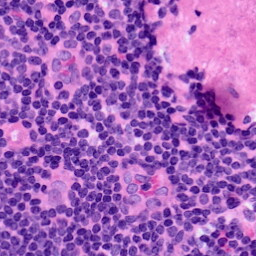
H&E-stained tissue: LymphNode